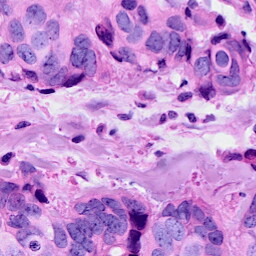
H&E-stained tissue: Breast